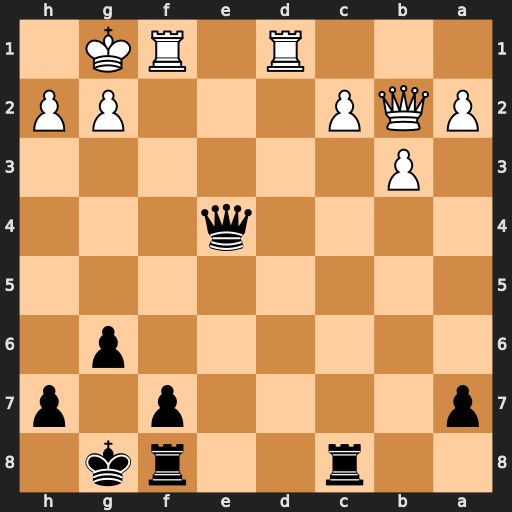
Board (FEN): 2r2rk1/p4p1p/6p1/8/4q3/1P6/PQP3PP/3R1RK1
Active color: b
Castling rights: -
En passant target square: -
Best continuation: Rxc2 Qxc2 Qxc2